Question: I'm adding text and textBoxes to a table like so:
'''
PdfPTable tblFirstRow = new PdfPTable(7);
tblFirstRow.WidthPercentage = 100;
tblFirstRow.SpacingBefore = 4f;
//tblFirstRow.LockedWidth = true;
float[] FirstRowWidths = new float[] { 137f, 138f, 175f, 100f, 50f, 175f, 225f };
tblFirstRow.SetWidths(FirstRowWidths);
tblFirstRow.HorizontalAlignment = Element.ALIGN_LEFT;
// "Required Date"
Chunk reqDate = new Chunk("Required Date: ", timesRoman9Font);
Paragraph parReqDate = new Paragraph();
parReqDate.Add(reqDate);
PdfPCell cellReqDate = new PdfPCell(parReqDate);
cellReqDate.BorderWidth = PdfPCell.NO_BORDER;
tblFirstRow.AddCell(cellReqDate);
PdfPCell cellReqDateTextBox = new PdfPCell()
{
CellEvent = new DynamicTextbox("textBoxReqDate"),
Phrase = new Phrase("4/16/2015") //, // TODO: get current date
//FixedHeight = 16
// set borders, or other cell options here
};
tblFirstRow.AddCell(cellReqDateTextBox);
'''
This pretty much works, but as you can see:

...the text ("4/16/2015") is outsized. How can I reduce the size of the text? Do I need to change the rectangle size within CellLayout somehow, which is:
'''
public class DynamicTextbox : IPdfPCellEvent
{
private string fieldname;
public DynamicTextbox(string name)
{
fieldname = name;
}
public void CellLayout(PdfPCell cell, Rectangle rectangle, PdfContentByte[] canvases)
{
PdfWriter writer = canvases[0].PdfWriter;
// rectangle holds the dimensions and coordinates of the cell that was created
// which you can then use to place the textfield in the correct location
// and optionally fit the textfield to the size of the cell
float textboxheight = 11f;
// modify the rectangle so the textfield isn't the full height of the cell
// in case the cell ends up being tall due to the table layout
Rectangle rect = rectangle;
rect.Bottom = rect.Top - textboxheight;
TextField text = new TextField(writer, rect, fieldname);
// set and options, font etc here
PdfFormField field = text.GetTextField();
writer.AddAnnotation(field);
}
}
'''
?
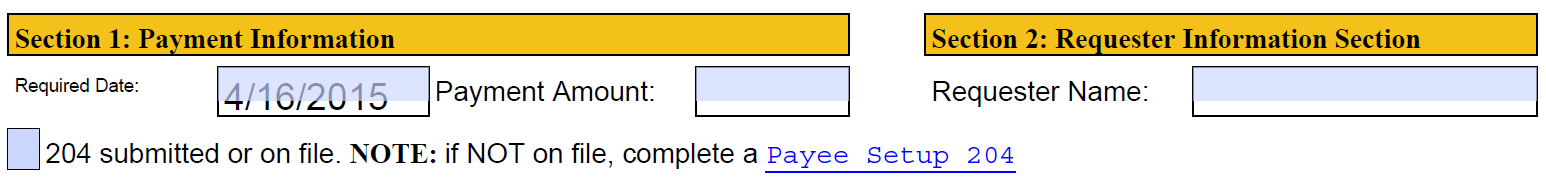
Answer: I think that you are making two mistakes (and I can only repeat that you should start reading the documentation after asking one trivial question after the other in the past week).
1. You are adding the date using a Phrase. Since you don't define a Font, the default font family is Helvetica, the style is regular and the font size is 12. Changing the height of the cell won't change anything. Changing the font will. How to change the font? That's explained in Chapter 2 of my book. For instance: new Phrase("Font of 9 pt", new Font(FontFamily.HELVETICA, 9)) will create text with a font of size 9 pt.
2. You are adding the date as a Phrase, but you cover that text with a text field. What is the rationale to do this? Is it your intention to allow people to change the date in the text field? In that case you need to set the text, the font and the font size at the level of the text field. If you create a text field with font size 0, then the font size will adapt to the size of the Rectangle, but in all other cases, the font size as defined is respected.